Interaction volume radius: 10 \u00c5
Interaction volume height: 30 \u00c5
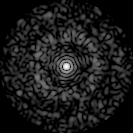
Disorder parameter: 0.8203